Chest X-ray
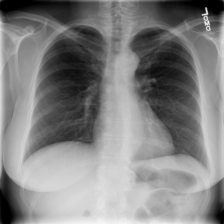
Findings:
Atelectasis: negative
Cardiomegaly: negative
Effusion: negative
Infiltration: negative
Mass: negative
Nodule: negative
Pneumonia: negative
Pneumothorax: negative
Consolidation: negative
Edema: negative
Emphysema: negative
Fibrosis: negative
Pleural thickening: negative
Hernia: negative